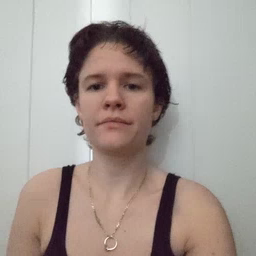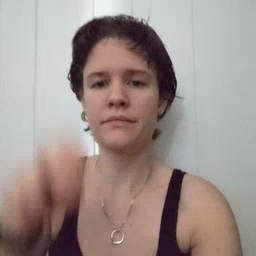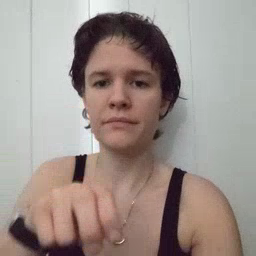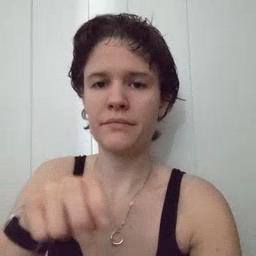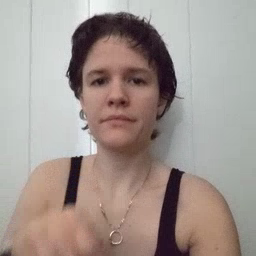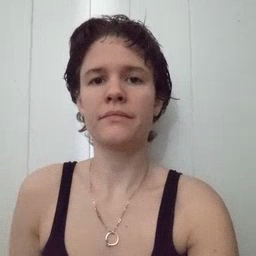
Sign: chair